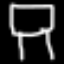
Label: chair